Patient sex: M
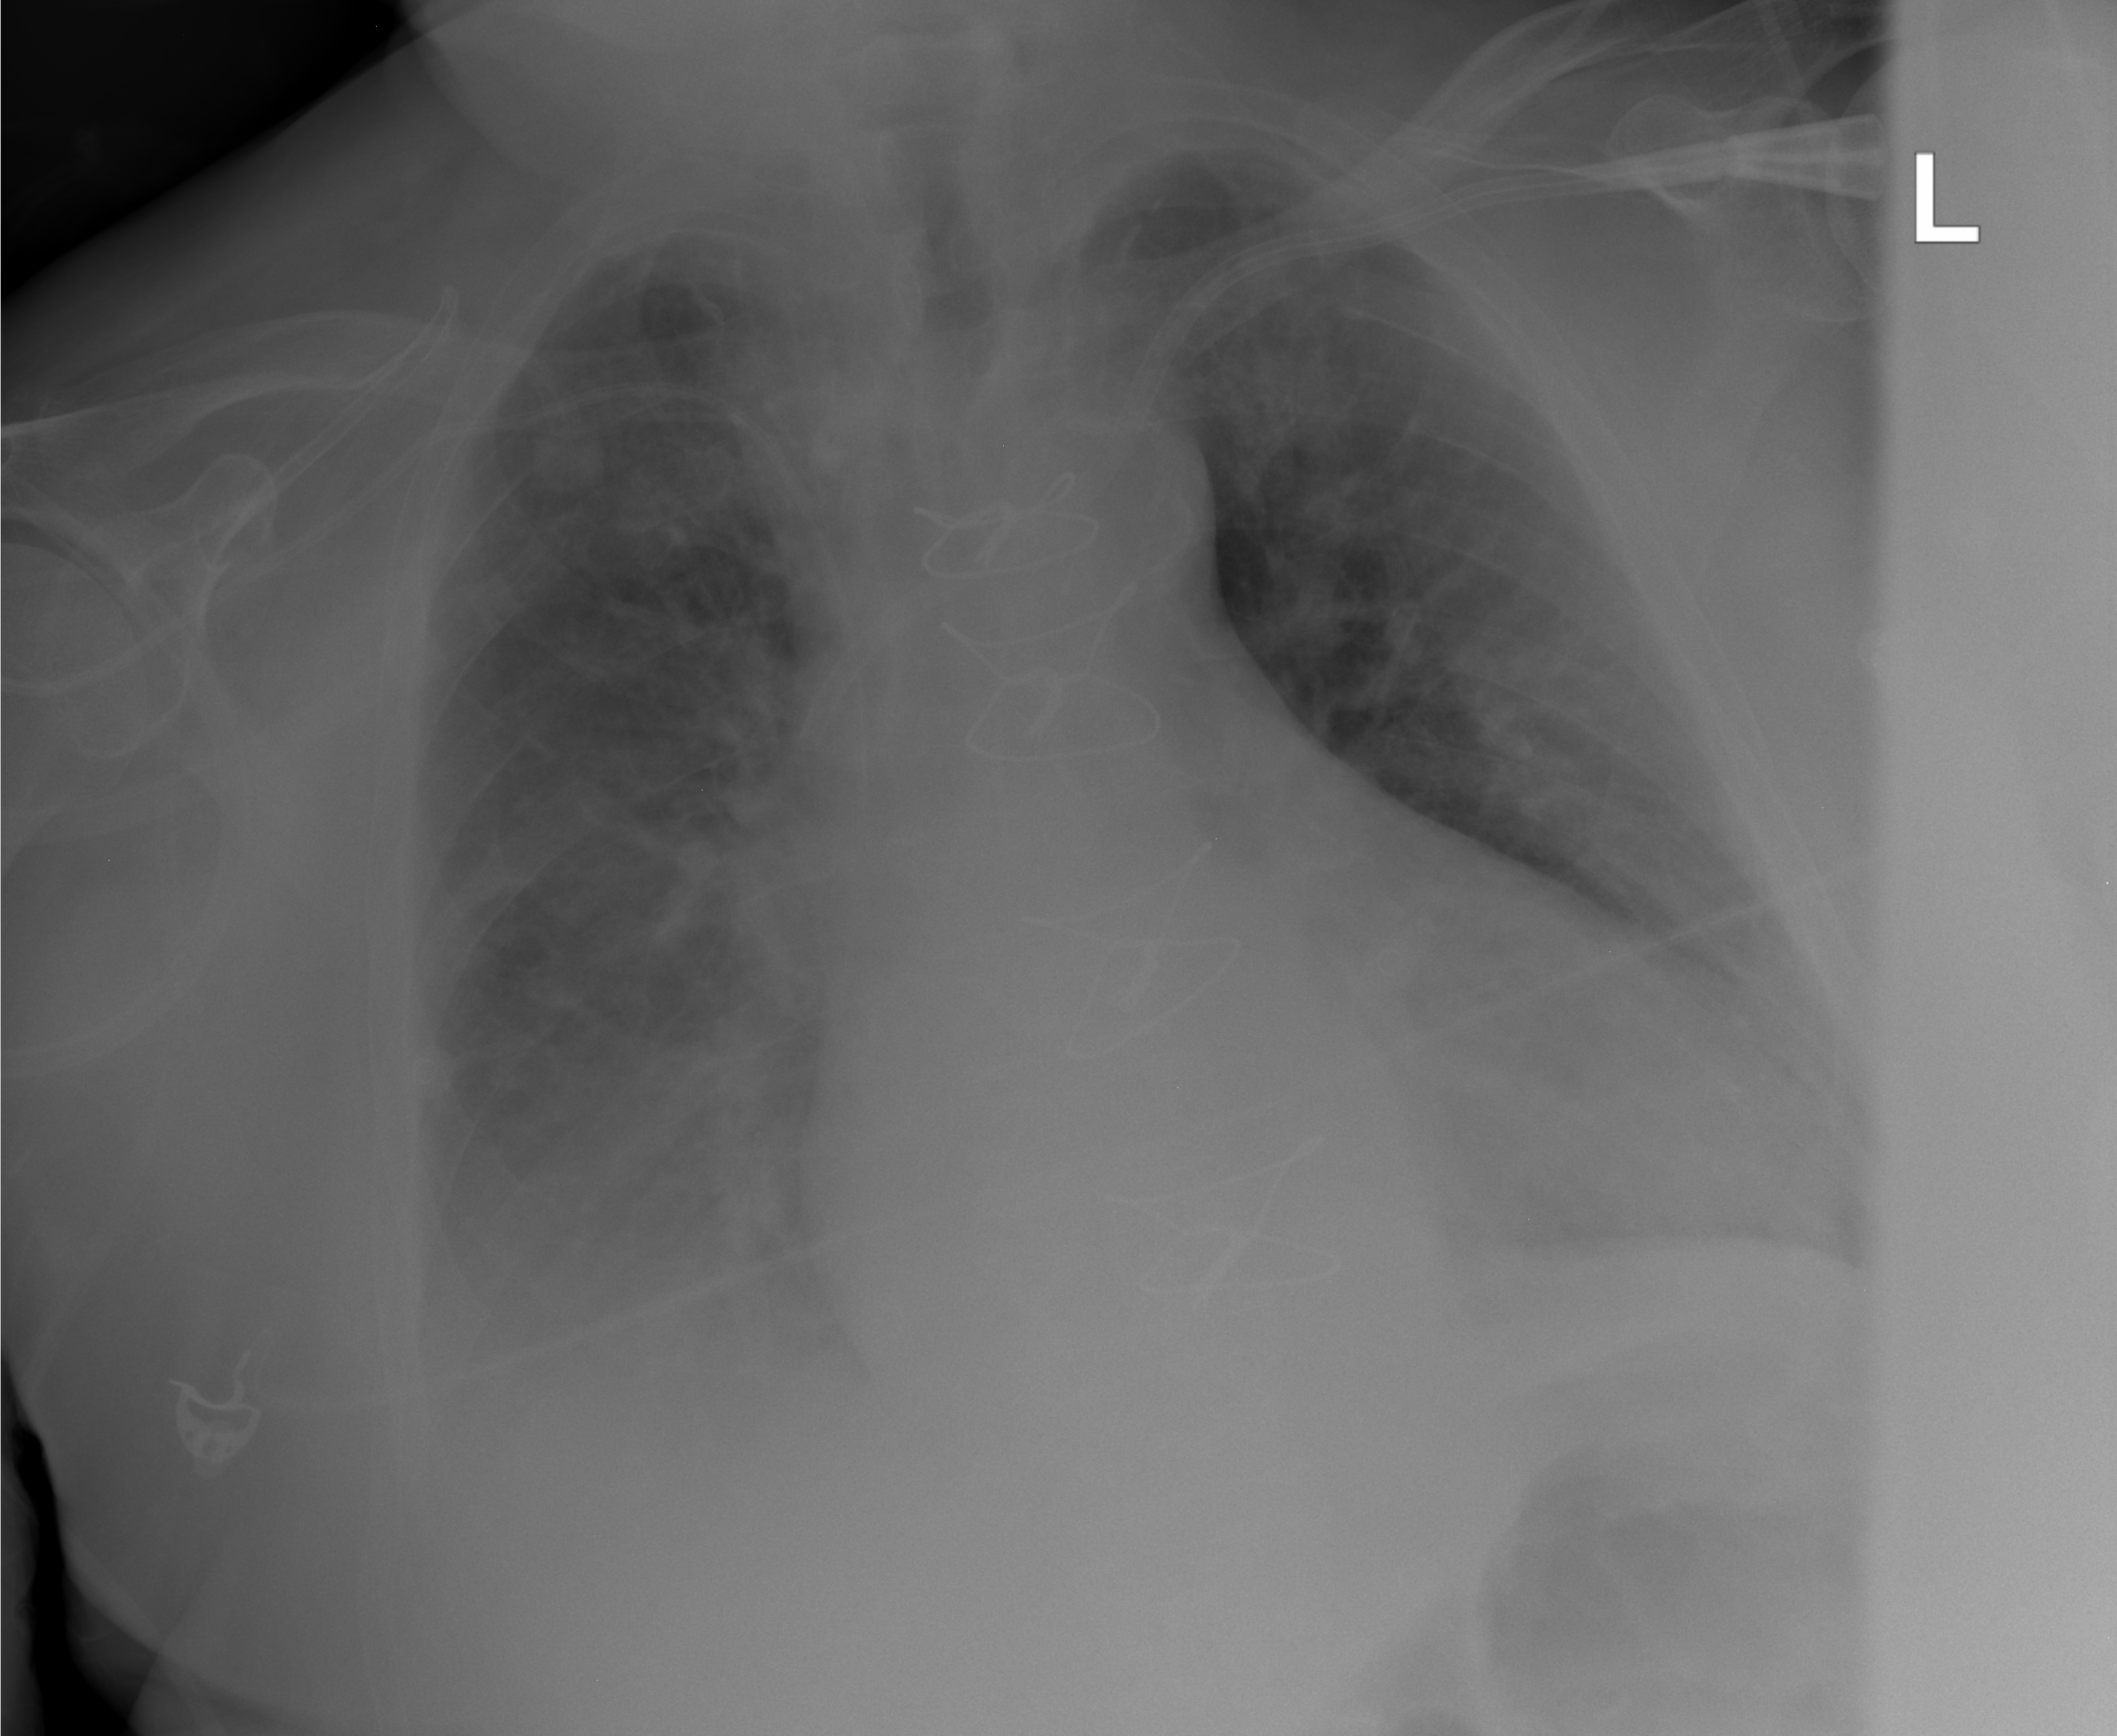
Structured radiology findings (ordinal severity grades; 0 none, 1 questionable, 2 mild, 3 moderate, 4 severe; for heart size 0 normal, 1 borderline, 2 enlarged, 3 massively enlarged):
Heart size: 2
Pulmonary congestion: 3
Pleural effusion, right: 3
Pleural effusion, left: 2
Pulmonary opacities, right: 0
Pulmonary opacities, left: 0
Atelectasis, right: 2
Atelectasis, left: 2